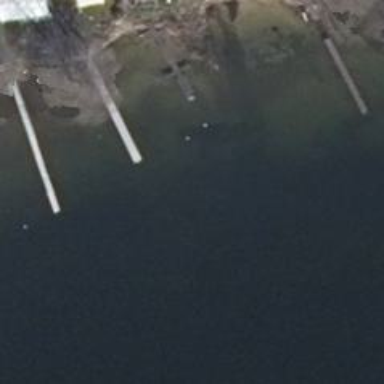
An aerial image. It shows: Man-made pier.